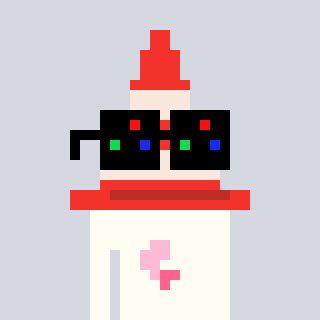
a pixel art character with square black sunglasses, a cone-shaped head and a grayscale-colored body on a cool background